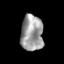
Tissue: prostate
Cell type: T cells
Senescence score: 0.3293
Nuclear area (px): 789
Mean DAPI intensity: 156.861